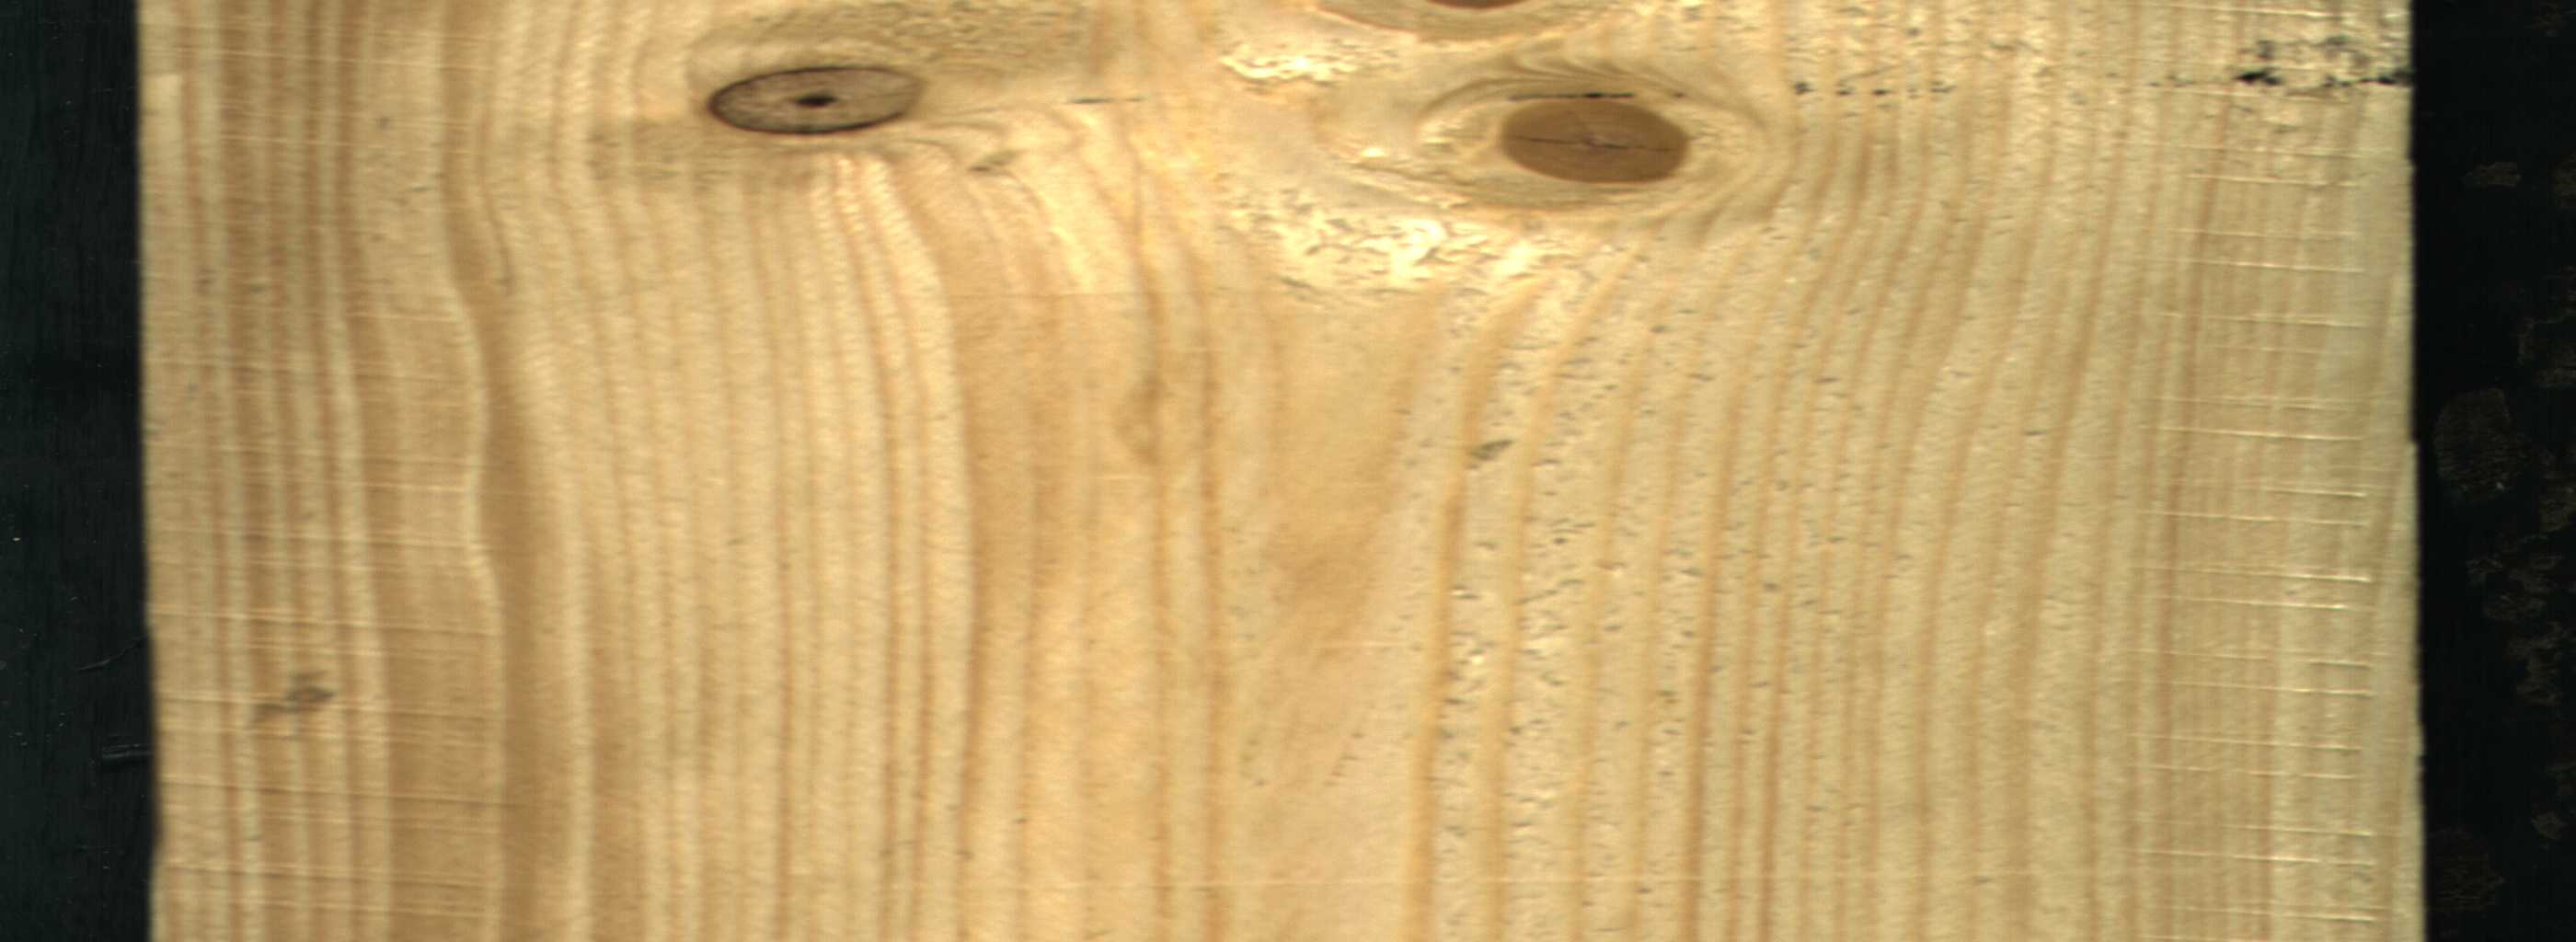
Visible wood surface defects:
Dead_Knot
Live_Knot